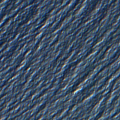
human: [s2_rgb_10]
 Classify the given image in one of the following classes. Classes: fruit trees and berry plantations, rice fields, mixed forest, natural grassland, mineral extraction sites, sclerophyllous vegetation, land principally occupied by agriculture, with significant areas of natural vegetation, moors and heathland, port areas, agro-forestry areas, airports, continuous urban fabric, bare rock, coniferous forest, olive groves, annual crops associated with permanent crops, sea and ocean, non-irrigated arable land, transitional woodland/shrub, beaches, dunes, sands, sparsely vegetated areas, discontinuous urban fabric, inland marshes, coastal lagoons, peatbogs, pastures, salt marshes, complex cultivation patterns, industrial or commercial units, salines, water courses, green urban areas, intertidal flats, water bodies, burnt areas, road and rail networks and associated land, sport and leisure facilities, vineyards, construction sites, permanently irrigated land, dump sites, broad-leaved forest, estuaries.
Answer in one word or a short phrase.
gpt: sea and ocean